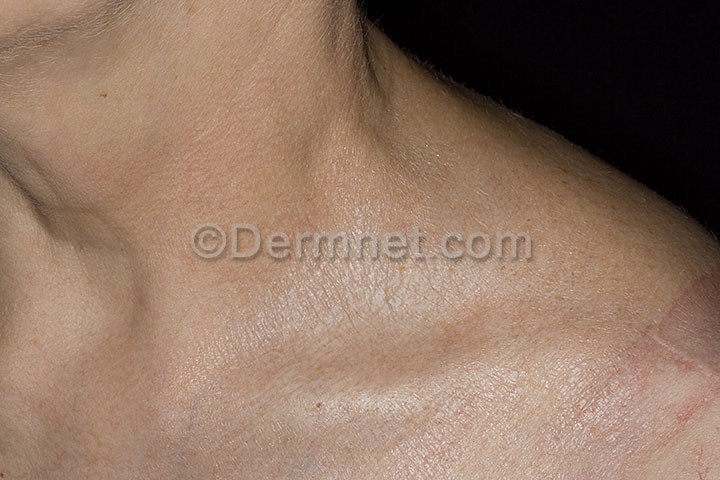
Disease: Psoriasis pictures Lichen Planus and related diseases